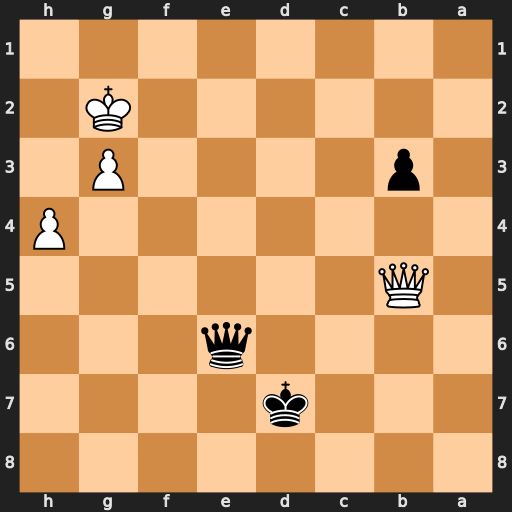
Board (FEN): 8/3k4/4q3/1Q6/7P/1p4P1/6K1/8
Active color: b
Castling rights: -
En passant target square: -
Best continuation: Qc6+ Qxc6+ Kxc6 h5 b2